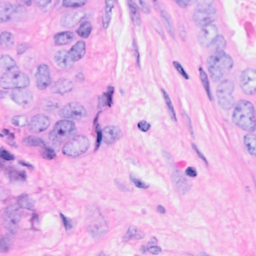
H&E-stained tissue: Breast